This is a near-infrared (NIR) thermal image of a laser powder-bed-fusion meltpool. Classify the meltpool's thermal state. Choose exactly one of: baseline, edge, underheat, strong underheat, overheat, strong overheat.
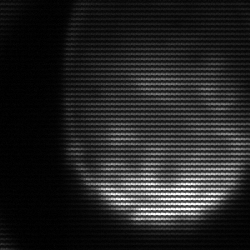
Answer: edge